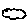
Label: cloud